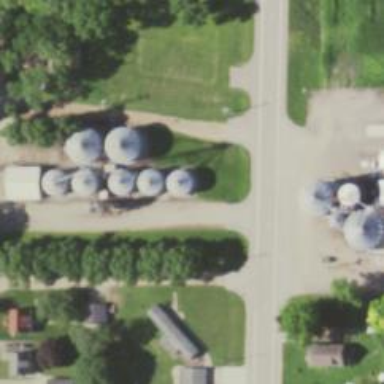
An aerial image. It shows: Silo.